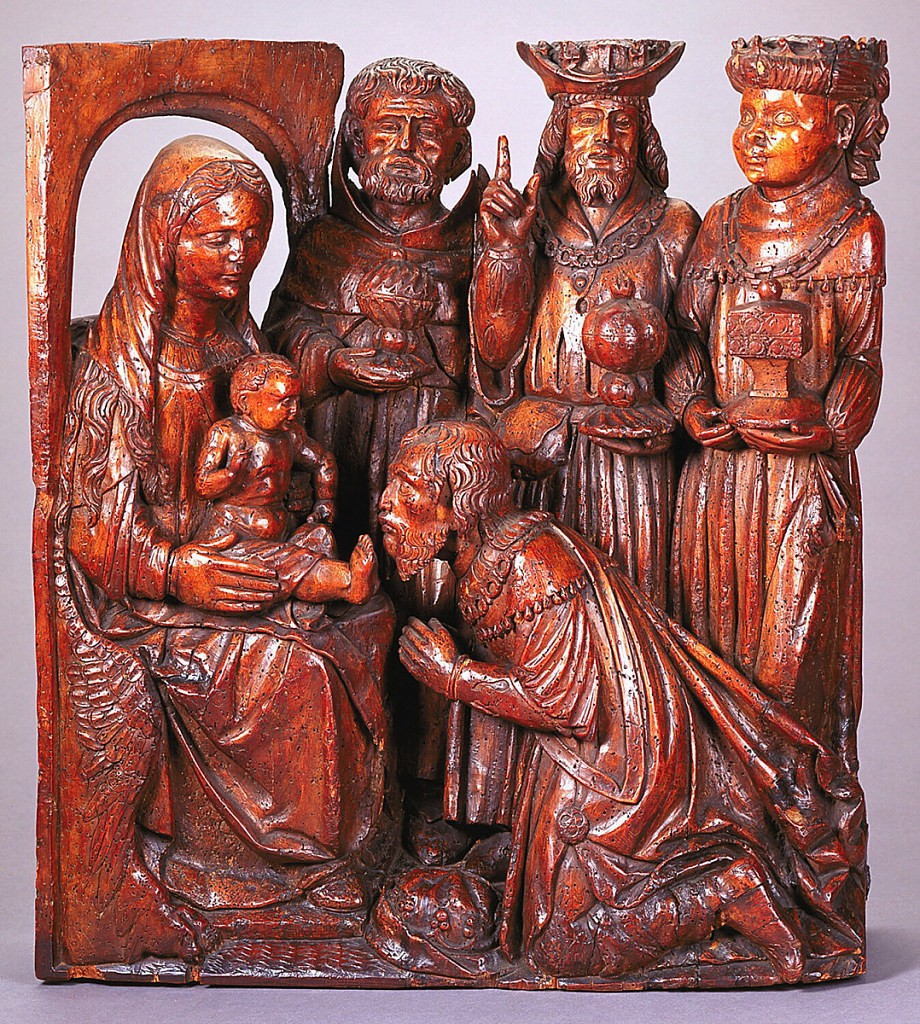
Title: Adoration of the Magi
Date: ca. 1525
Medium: Carved walnut
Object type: Figural Group
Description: Virgin seated at left, with child on her knee. One of the kings kneeling before the child, three figures ranged across back of group.